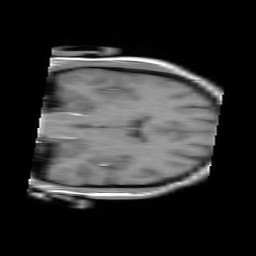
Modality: FLASH
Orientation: coronal
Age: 22
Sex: female
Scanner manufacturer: siemens
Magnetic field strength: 3 T
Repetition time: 0.245 s
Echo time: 0.0026 s